Question: I want to create a timeline-based editing GUI in java - in the style of a video-editing software (such as adobe premiere for example). Below is an image, how I have the GUI in mind (sorry for not including it directly - as a new user that feature is disabled):

Whats currently implemented is just the timeline-slider at the top (with 'JSlider') - all the rest is just made up with Photoshop (also the black-line that goes down from the slider, through the layers).
Now my question is not very specific, I just wanted to get some input how I could implement the rest as nice as possible. To be a little bit more precise, I would appreciate hints to the following topics very much:
1. How to organize the whole gui - concerning the time indicator-line which goes from the top to the bottom through all the layers?
2. How to visualize the waveform, are there good (and free) packages that can be used? (audio files are either MP3 or WAV)
3. Which element to use for the text-segment layers (they should be draggable & droppable somehow) -> JLabels, JButtons, how to best solve the drag-n-drop feature?
You see I have still some work ahead of me, any good advice or point to the right direction would be very kind!
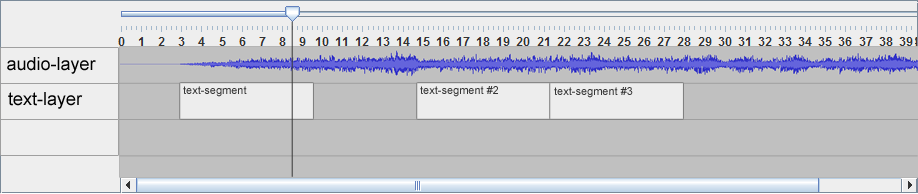
Answer: 1. For the waveform issue you could take a look to this question and the accepted answer. The class creates a PNG image file, but you should be able, instead of saving the image, just display it in your programm.
2. The drag n' drop thing is well explained in this tutorial by Oracle.